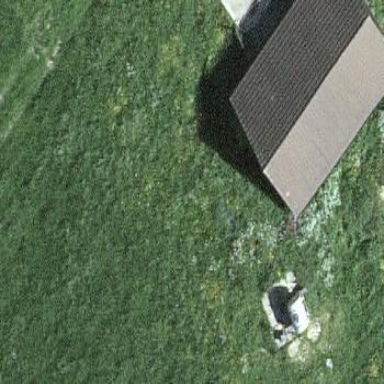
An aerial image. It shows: Cabin is depicted in the image.